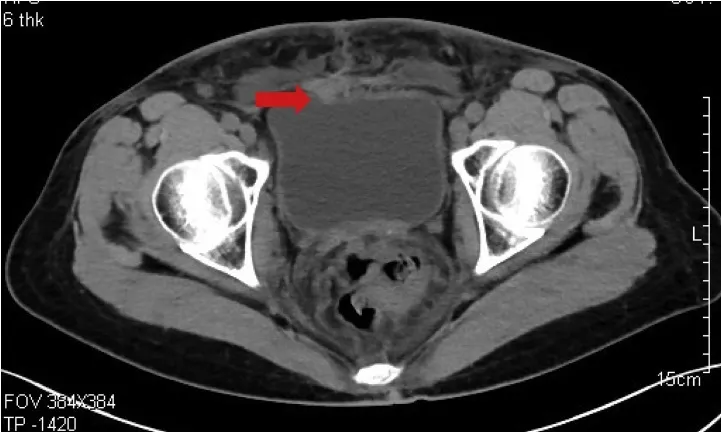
Computed tomography revealed a small lesion on the superior wall of the urinary bladder.
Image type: radiology (ct)